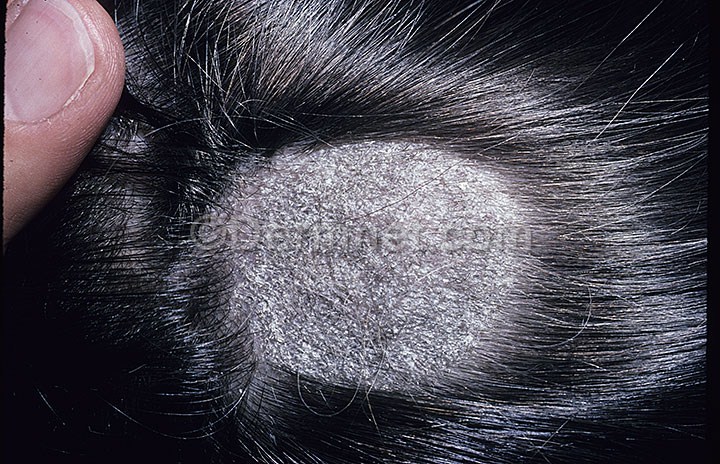
Disease: Tinea Ringworm Candidiasis and other Fungal Infections